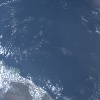
Label: water